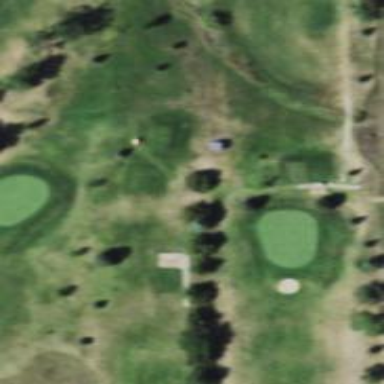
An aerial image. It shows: Golf cartpath that is also road path.